Field crop: maize
Growth stage: 2
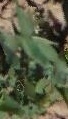
Species: maize